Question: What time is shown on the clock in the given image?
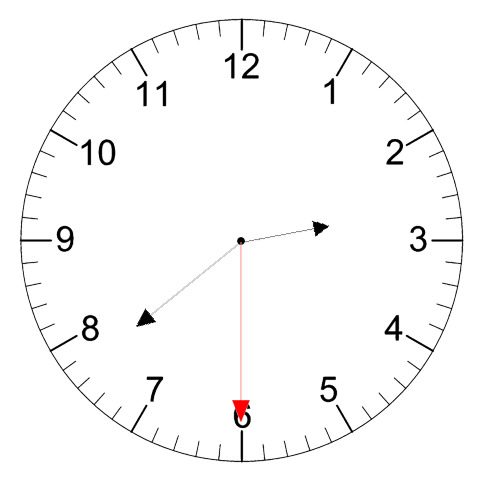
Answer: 02:38:30